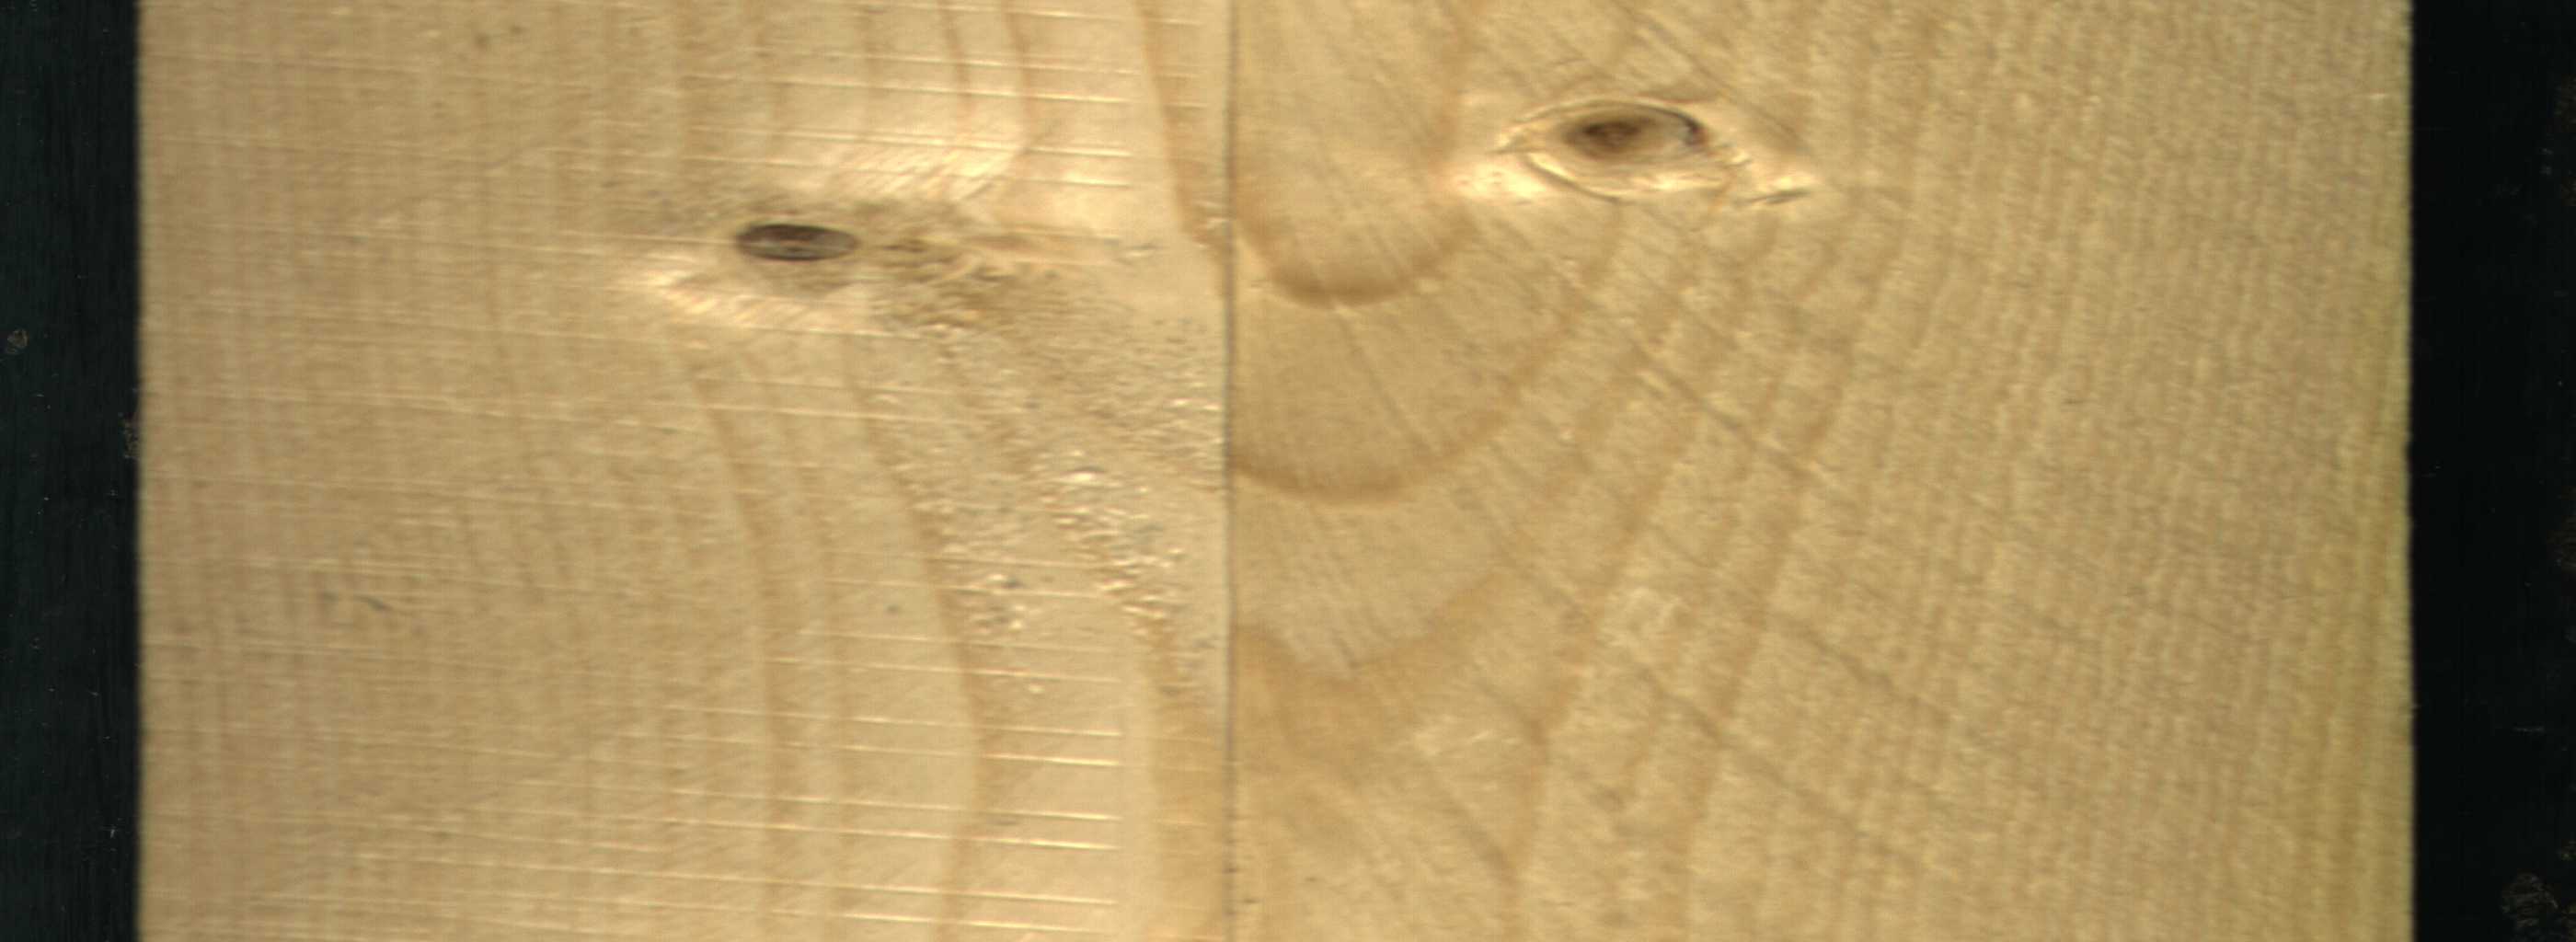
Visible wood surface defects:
Live_Knot
Live_Knot